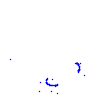
Particle: proton